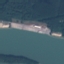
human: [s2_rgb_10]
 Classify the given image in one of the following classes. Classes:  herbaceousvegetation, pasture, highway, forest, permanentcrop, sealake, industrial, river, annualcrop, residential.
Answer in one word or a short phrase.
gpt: River